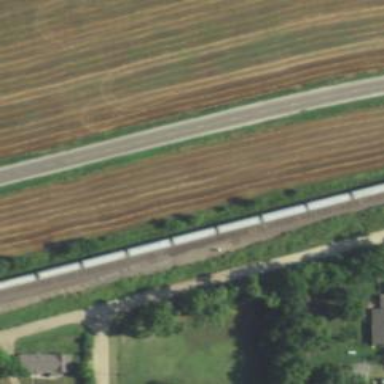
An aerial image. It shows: Railway siding for service.